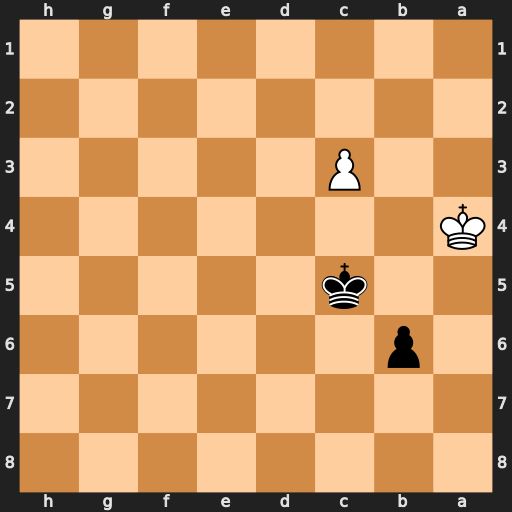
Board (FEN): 8/8/1p6/2k5/K7/2P5/8/8
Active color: b
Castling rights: -
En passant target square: -
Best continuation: Kc4 Ka3 Kxc3 Ka4 Kc4